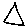
Label: triangle